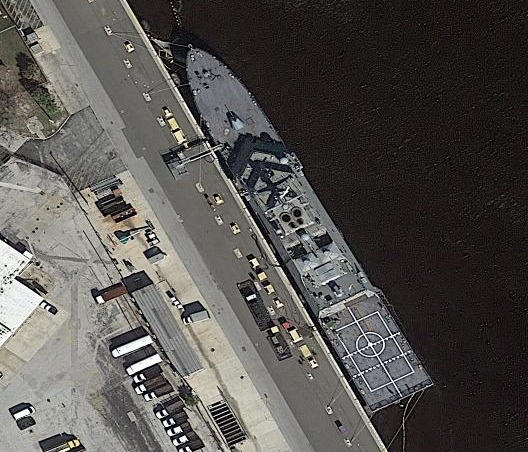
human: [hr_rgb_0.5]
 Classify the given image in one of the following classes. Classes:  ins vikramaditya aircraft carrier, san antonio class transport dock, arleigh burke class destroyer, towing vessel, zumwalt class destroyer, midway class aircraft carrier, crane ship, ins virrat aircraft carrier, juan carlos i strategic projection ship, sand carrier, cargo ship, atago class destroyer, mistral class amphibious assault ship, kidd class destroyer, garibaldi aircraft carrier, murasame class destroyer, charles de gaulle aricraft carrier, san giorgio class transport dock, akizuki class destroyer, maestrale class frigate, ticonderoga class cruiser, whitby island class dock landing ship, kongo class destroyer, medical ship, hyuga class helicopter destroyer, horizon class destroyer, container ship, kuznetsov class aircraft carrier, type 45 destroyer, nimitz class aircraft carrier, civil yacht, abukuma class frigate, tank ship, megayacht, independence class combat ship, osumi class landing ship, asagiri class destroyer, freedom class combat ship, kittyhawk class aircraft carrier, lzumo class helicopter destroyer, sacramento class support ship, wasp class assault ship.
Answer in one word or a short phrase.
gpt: Freedom class combat ship